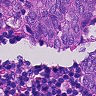
Metastatic tissue present: yes